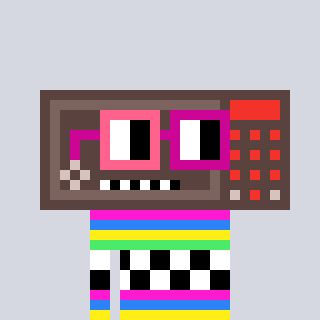
a pixel art character with square pink and red glasses, a wallsafe-shaped head and a foggrey-colored body on a cool background